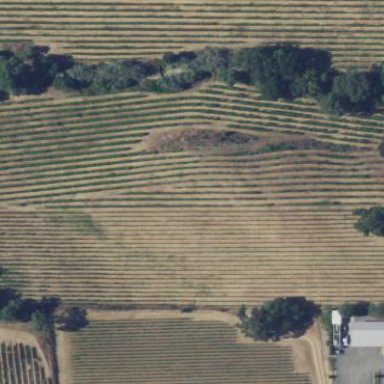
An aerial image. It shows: Vineyard with grape crops.